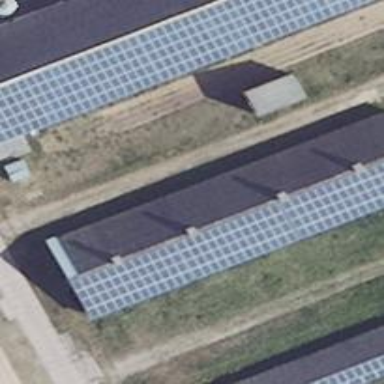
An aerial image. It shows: Solar-powered generator using photovoltaic technology. This small installation generates electricity through solar photovoltaic panels.